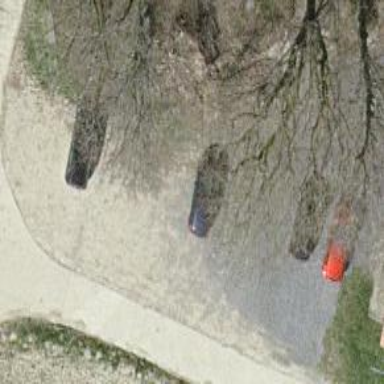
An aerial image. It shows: Parking area with gravel surface.